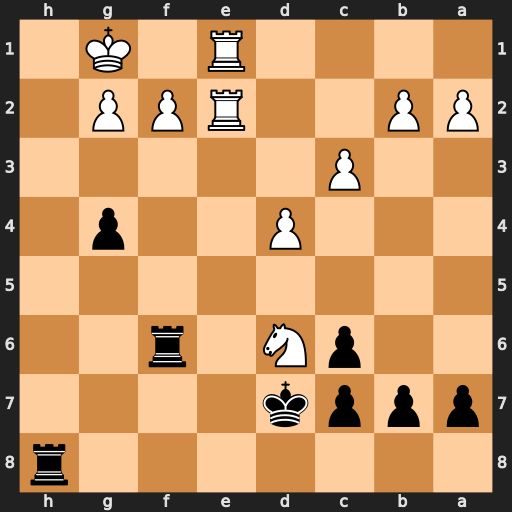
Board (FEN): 7r/pppk4/2pN1r2/8/3P2p1/2P5/PP2RPP1/4R1K1
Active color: b
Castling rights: -
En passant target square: -
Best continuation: Rfh6 f4 g3 Re7+ Kxd6 Kf1 Rh1+